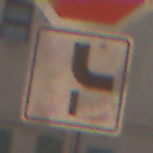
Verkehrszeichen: VerlaufVorfahrtsstrasse10
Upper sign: Stop
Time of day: MorningAfternoon
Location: Outdoor (Urban)
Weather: Clear
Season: NotSpecified
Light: Natural